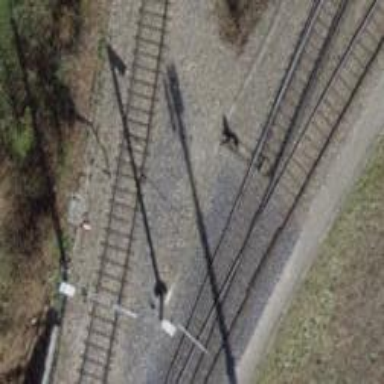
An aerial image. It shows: Railway switch.